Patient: sex M, age 62
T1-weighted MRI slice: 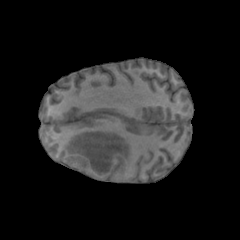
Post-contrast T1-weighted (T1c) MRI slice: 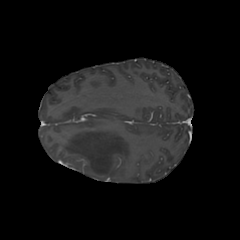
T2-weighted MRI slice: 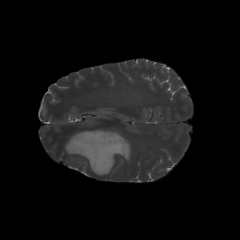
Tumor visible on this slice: yes
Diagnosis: Glioblastoma, IDH-wildtype
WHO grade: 4